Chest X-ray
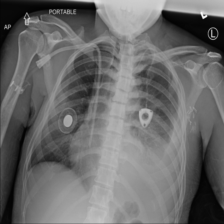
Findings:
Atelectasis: positive
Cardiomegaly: negative
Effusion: positive
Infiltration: negative
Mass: negative
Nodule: negative
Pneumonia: negative
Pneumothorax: negative
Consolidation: negative
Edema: negative
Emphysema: negative
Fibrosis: negative
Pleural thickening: negative
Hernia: negative